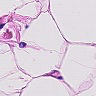
Metastatic tissue present: no